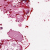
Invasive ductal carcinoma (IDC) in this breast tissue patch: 0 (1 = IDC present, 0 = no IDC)